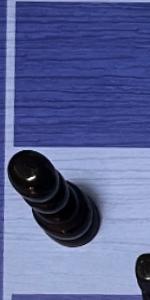
Label: Pawn_Black